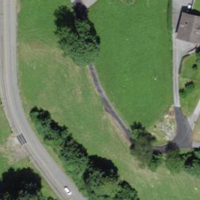
EUNIS habitat code: 24
Species observed at this site:
Aglais urticae